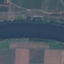
Land use / land cover class: River